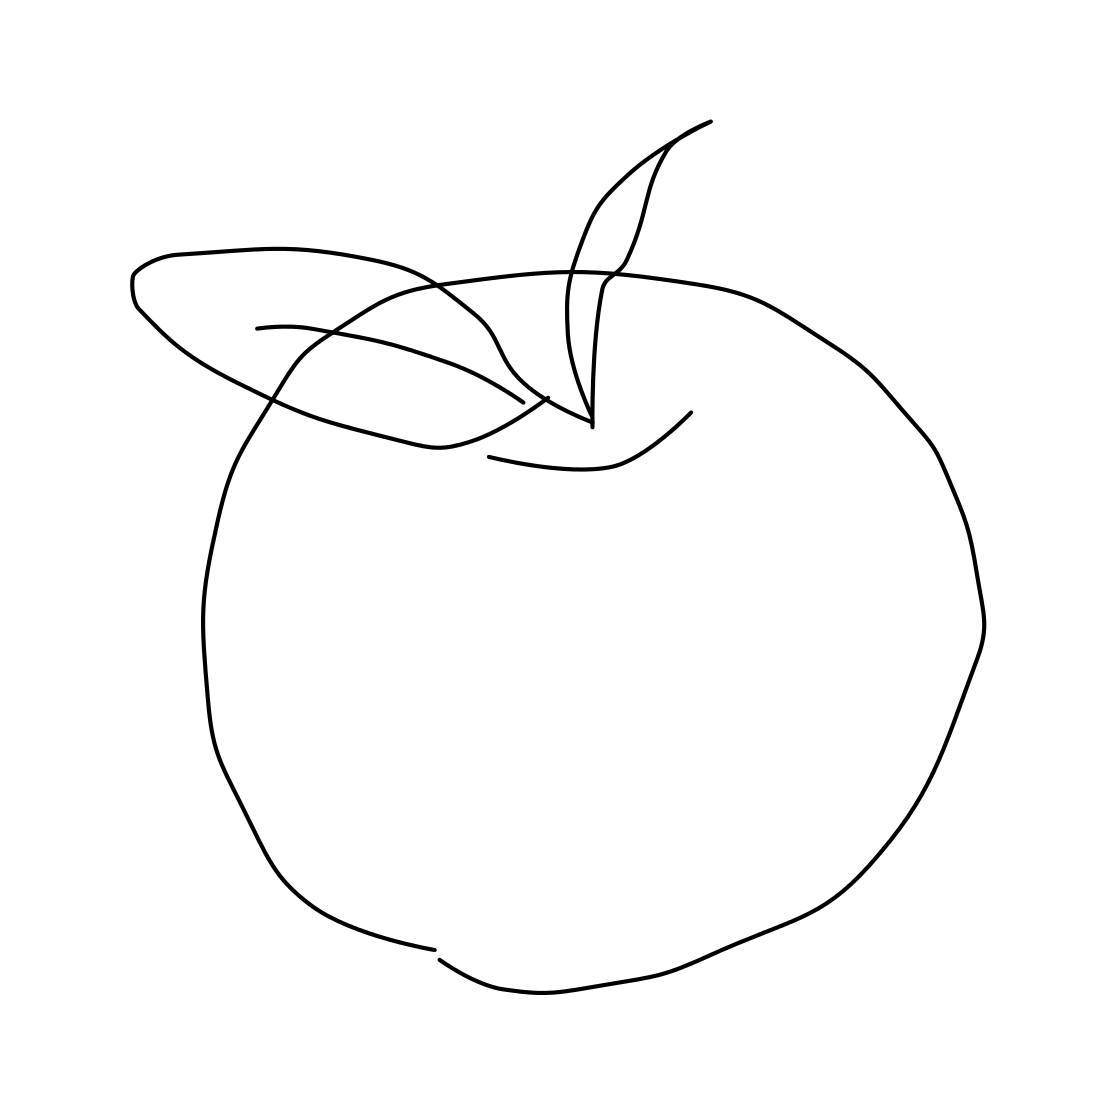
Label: apple